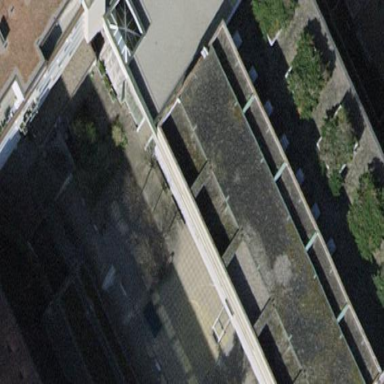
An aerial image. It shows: School building.